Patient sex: M
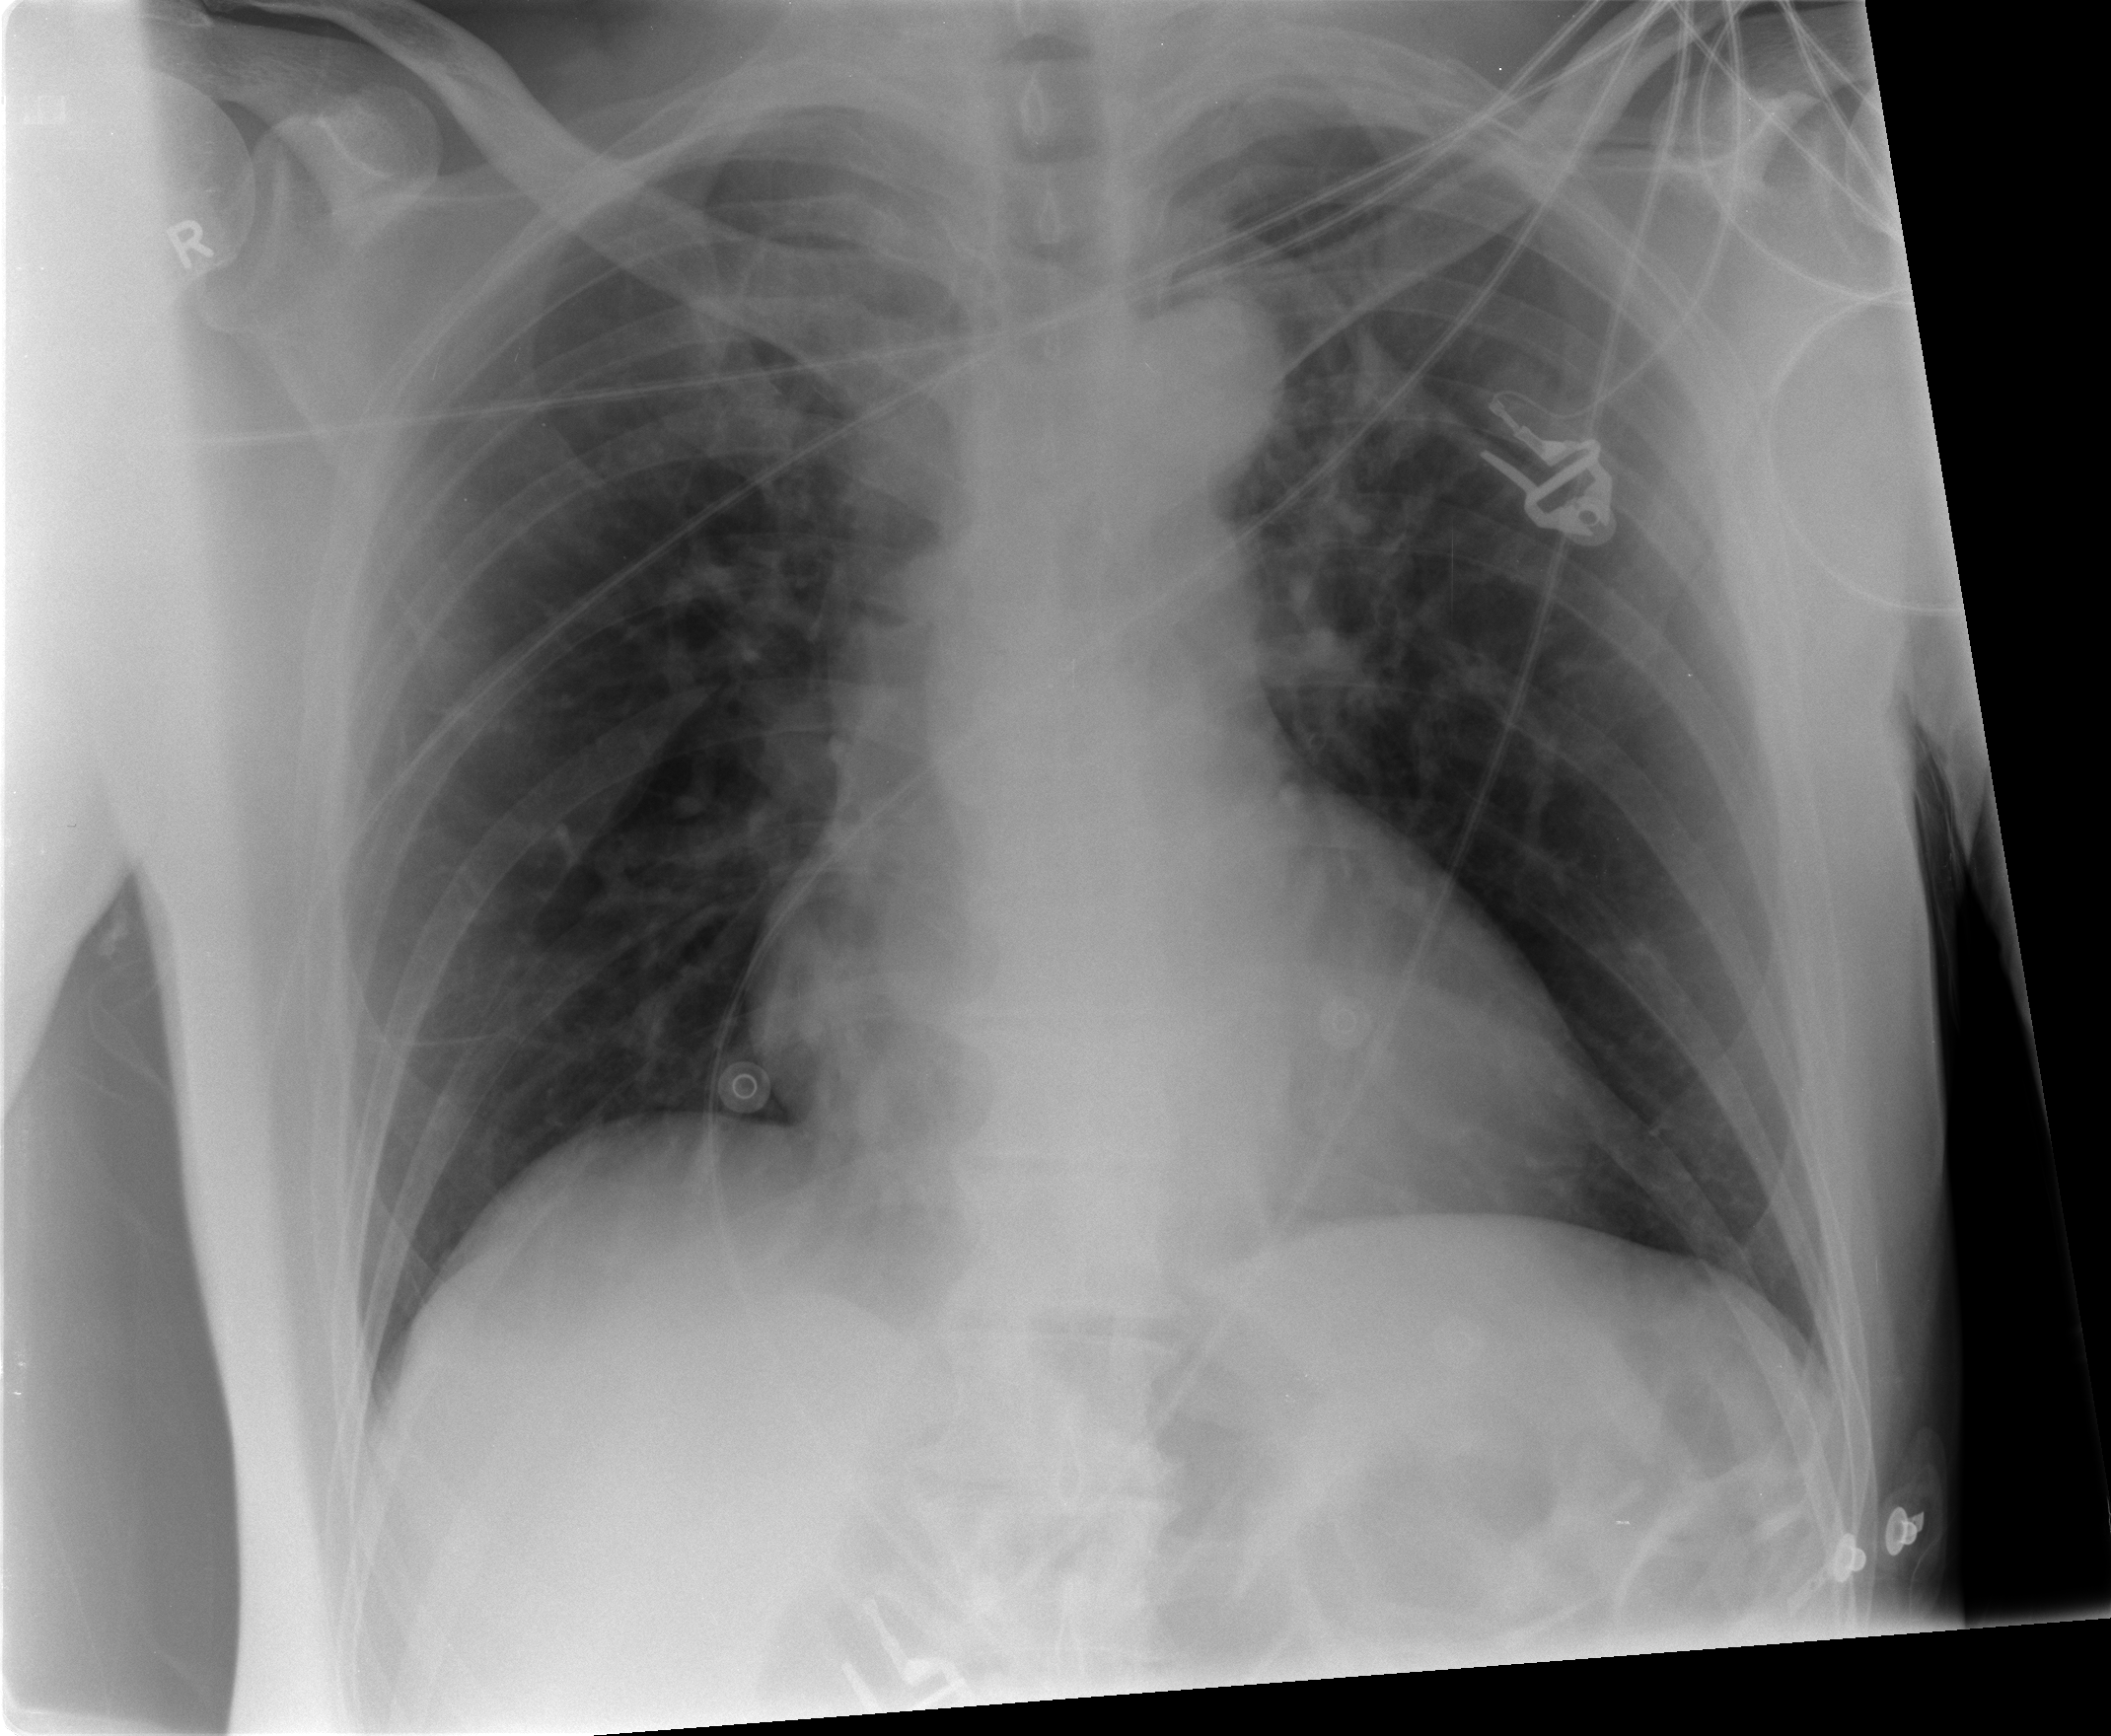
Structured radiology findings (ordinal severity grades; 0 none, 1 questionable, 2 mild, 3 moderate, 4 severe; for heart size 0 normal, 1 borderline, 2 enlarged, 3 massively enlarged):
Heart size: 0
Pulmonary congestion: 0
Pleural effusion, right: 0
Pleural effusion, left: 0
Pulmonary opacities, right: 0
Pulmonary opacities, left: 0
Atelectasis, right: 1
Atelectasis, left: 1